Question: I will be deploying my first application based on WCF and would like to know the best way to deploy. Here is my architecture. Please see the attached image.
We have a WCF written using 4.0 framework and has 3 methods. A front end ASP.NET website (www.site.com) calls the WCF to save data as well as read data. In figure method1 is saving to data and method2 and 3 are for reading the data from SQL server 2008 R2 database.
In my ASP.Net webstie...
1. I am calling the Method1 and closing the connection...like this.. ServiceClient client = new ServiceClient(); client.Method1(data to be saved) client.close();
2. I am calling method 2 and 3 as follows ServiceClient client = new ServiceClient(); dropDown1list.datasource = client.Method2() dropDown2list.datasource = client.Method3() client.close();
Multiple users could be using the website at the same time to submit the data. Considering this architecture..what would be the best way to deploy the WCF so that it could handle multiple users at same time?. I read the article <URL>.
I now believe I need to have my WCF service as
'''
[ServiceBehavior(ConcurrencyMode = ConcurrencyMode.Multiple , InstanceContextMode = InstanceContextMode.PerCall )]
public class Service : IService
{
public bool Method1(data to be saved)
{
}
public List<string> Method2()
{
}
public List<string> Method2()
{
}
}
'''
Am I right ?. Any suggestions ?.

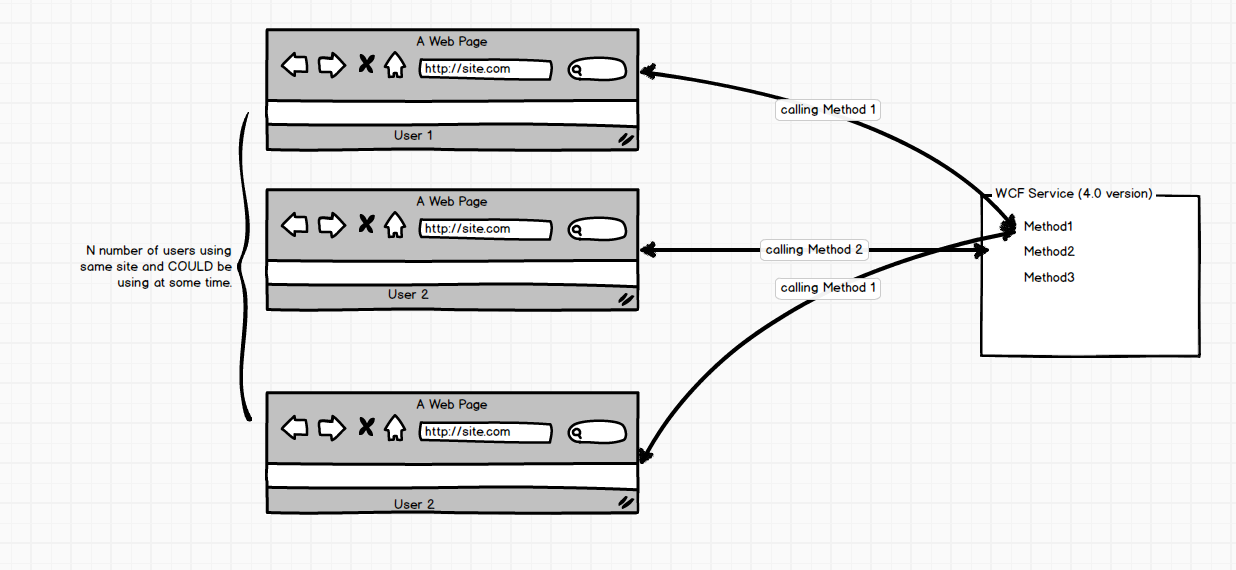
Answer: Just answered a similar question yesterday. Based on your description and the picture, I don't see a need to change your architecture. If you're using one of the main WCF bindings (webHttpBinding, wsHttpBinding or BasicHTTPBinding), the service you deploy should easily be able handle dozens of concurrent users, all saving and reading at the same time.
Each client request will generate its own connection and web service objects, each of which can communicate concurrently with your database, whether that request is to read data or write data. When the response is sent back to the client, your WCF service will destroy the objects and clean up the memory for you as long as you're not doing something strange.
I've spent the last two years working on WCF web services on and industrial scale. Lately I've been working on a load testing / benchmarking project that spins up hundreds of concurrent users, each of which is slamming our WCF test server with XML artifacts that get loaded into the database. We've managed to load up to 160 packages (about 110kb - each per client) per second. WCF is not perfect, but it's quick, clean and scales really well.
My experience has been that your database will be your bottleneck, not your WCF web service. If your client wants to scale this archtecture up to an Amazon size web service, then you bring in an F5 load balancer and scale it up that way.